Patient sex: F
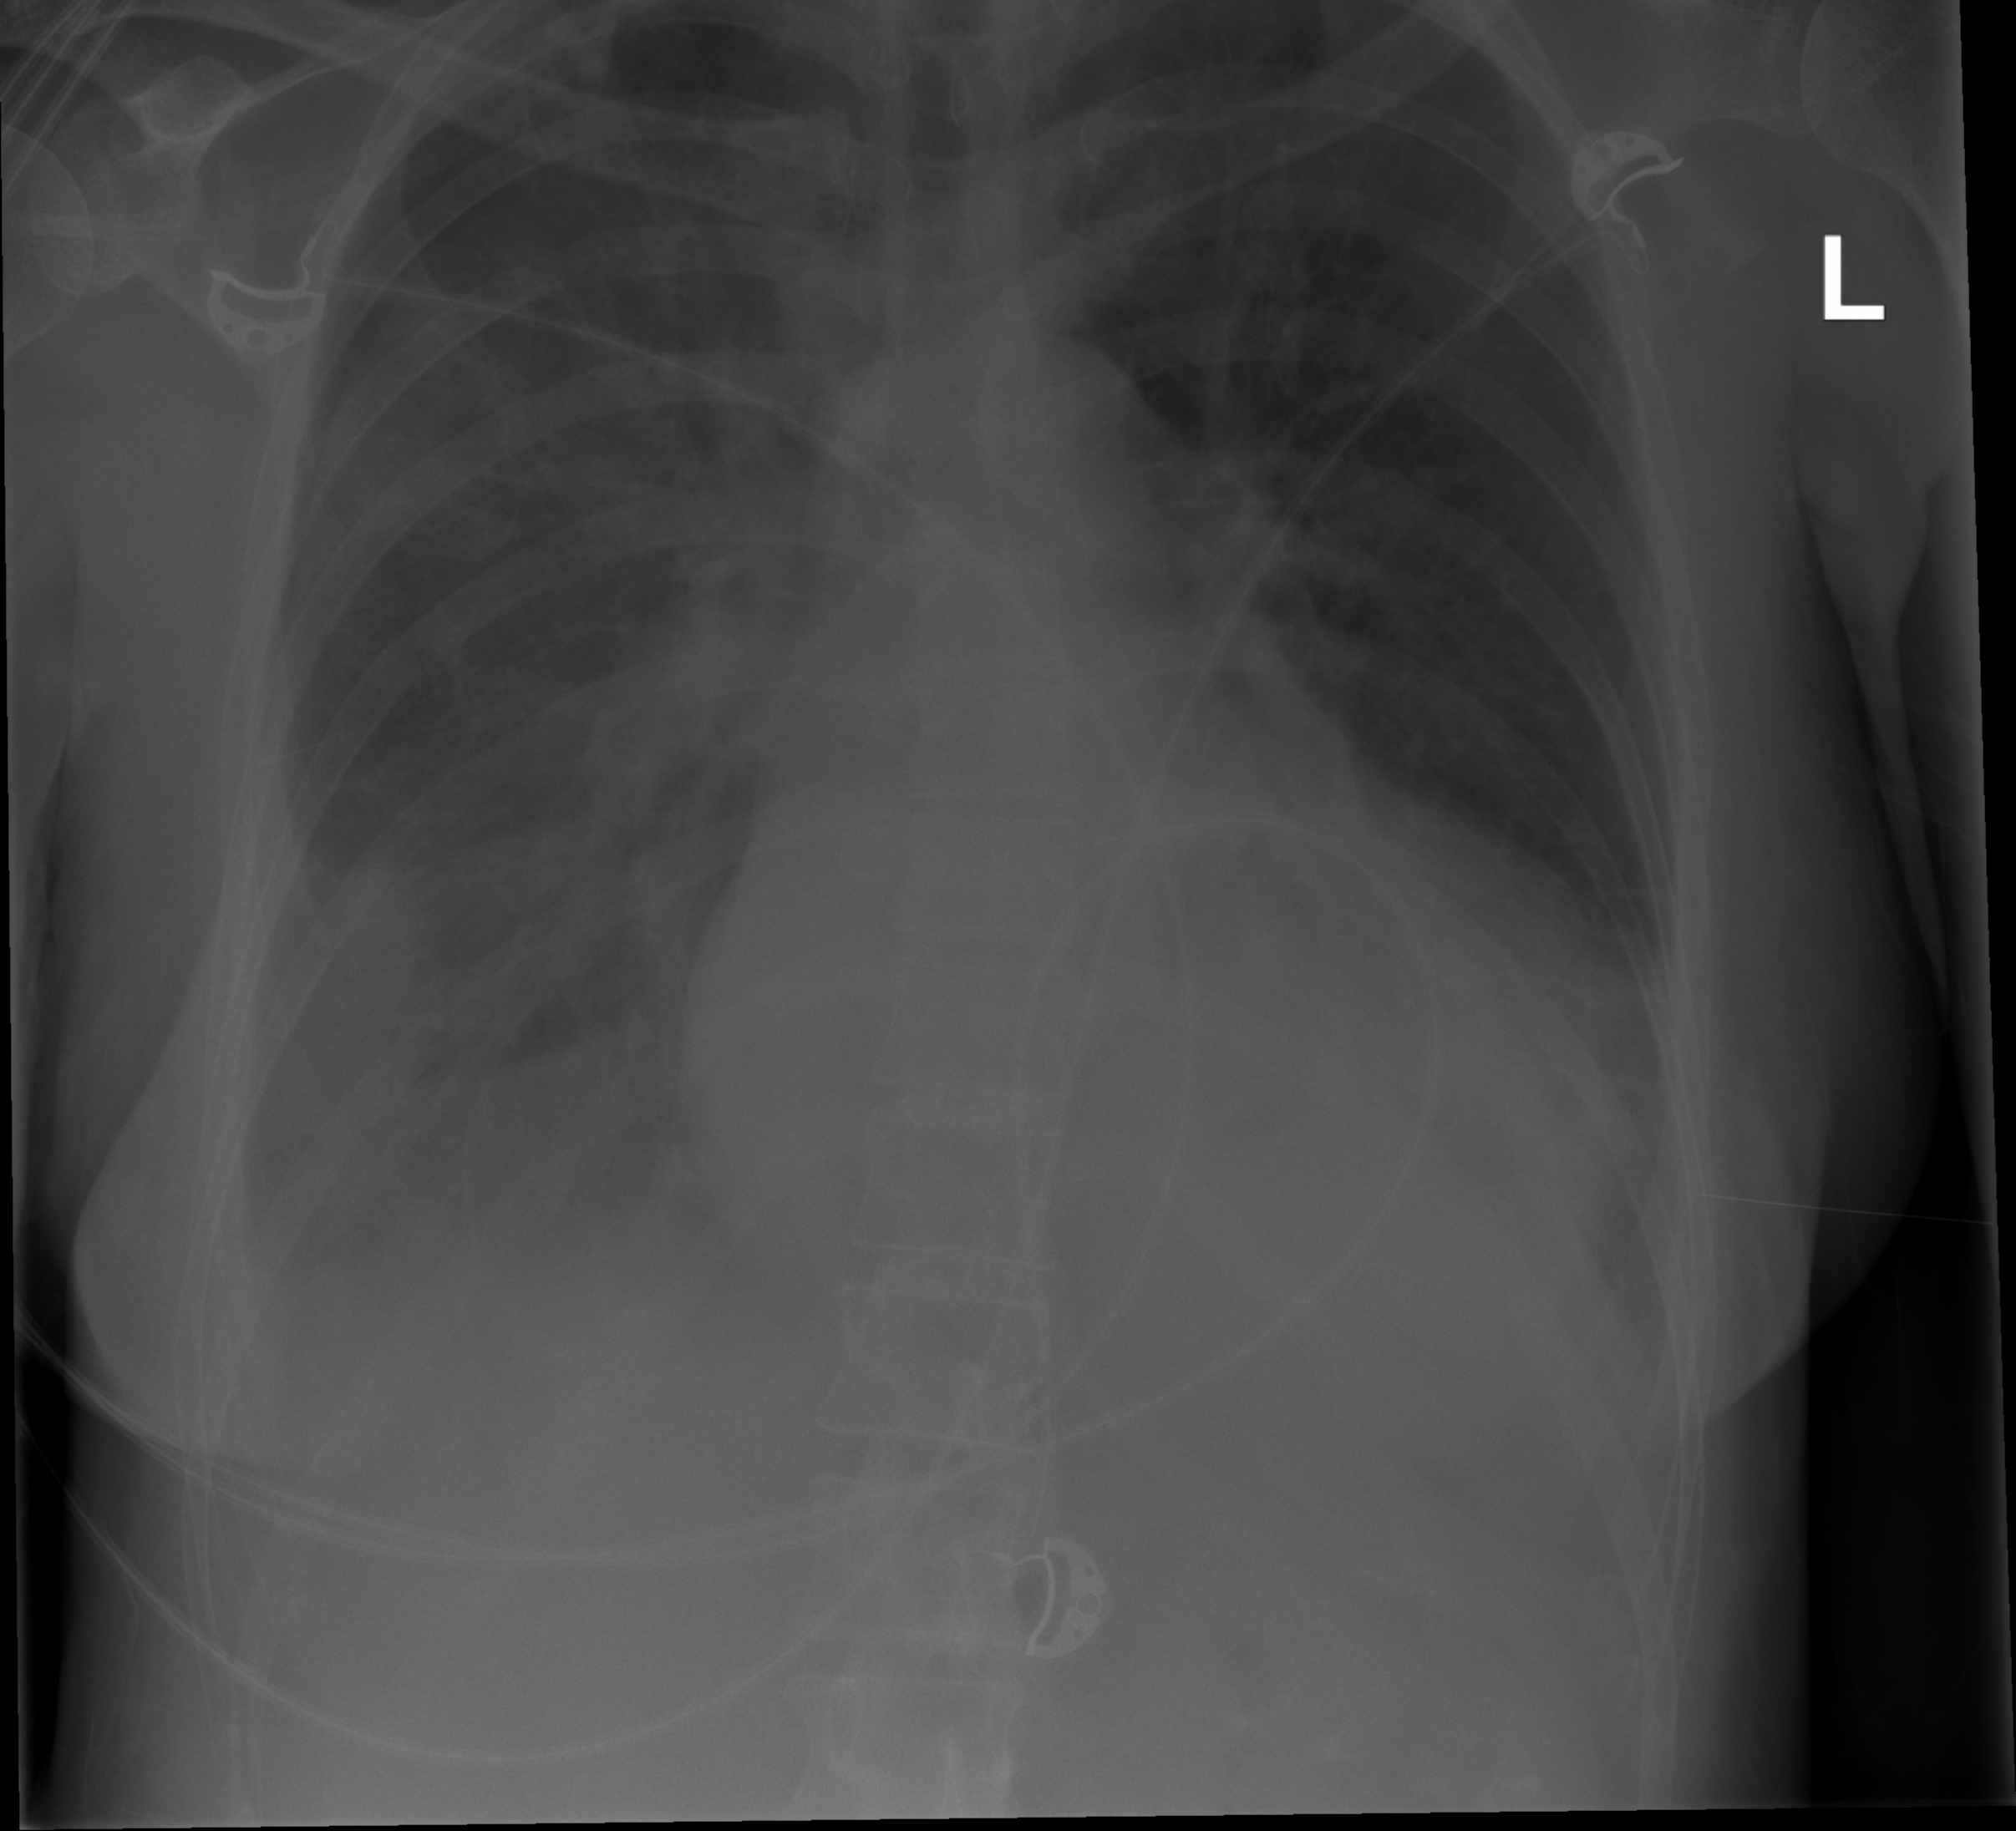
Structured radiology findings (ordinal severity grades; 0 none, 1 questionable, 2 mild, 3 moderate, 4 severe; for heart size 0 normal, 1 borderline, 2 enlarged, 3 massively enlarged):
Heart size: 2
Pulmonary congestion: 3
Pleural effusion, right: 3
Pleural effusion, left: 2
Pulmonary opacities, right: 2
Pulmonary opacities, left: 2
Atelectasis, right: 2
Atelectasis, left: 2